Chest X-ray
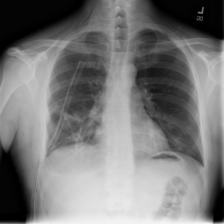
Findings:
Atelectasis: negative
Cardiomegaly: negative
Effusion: negative
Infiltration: negative
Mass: negative
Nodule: negative
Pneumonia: negative
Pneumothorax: negative
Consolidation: negative
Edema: negative
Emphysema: negative
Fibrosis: negative
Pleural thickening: negative
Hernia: negative